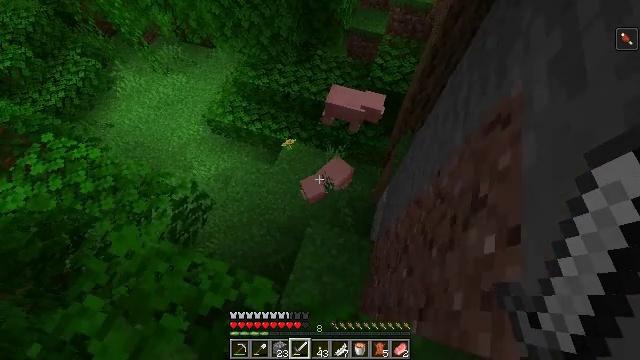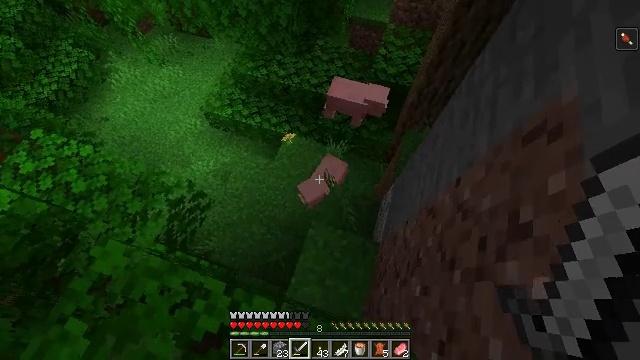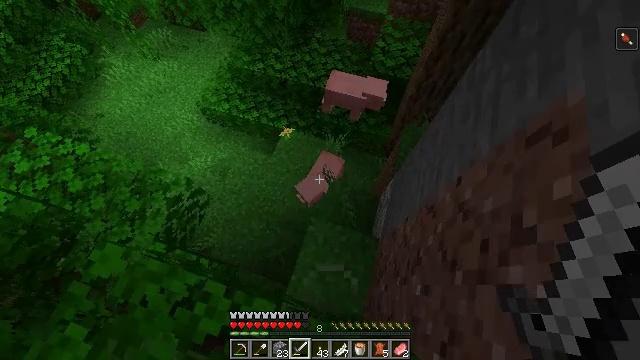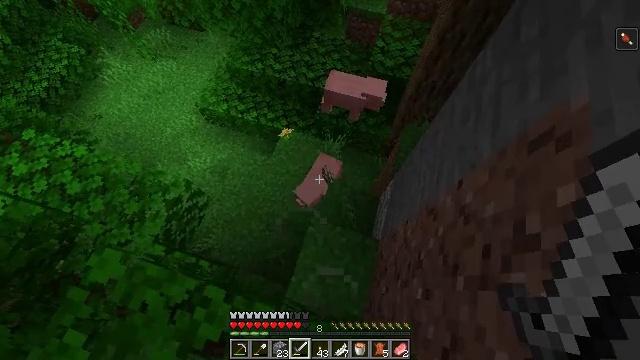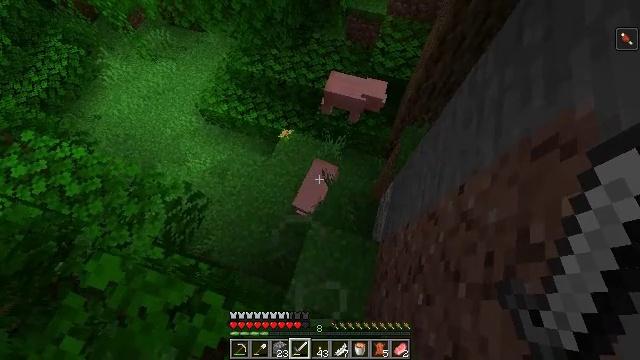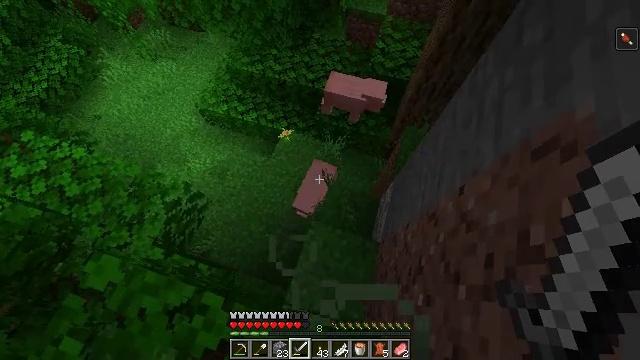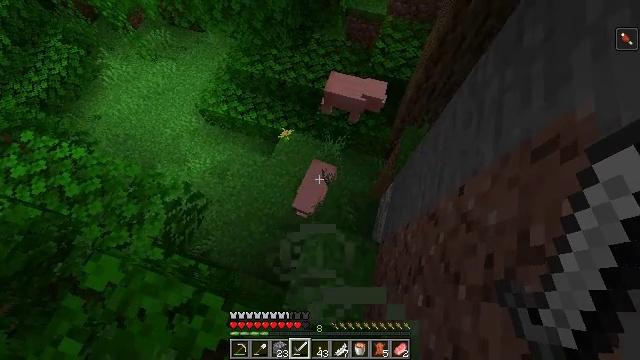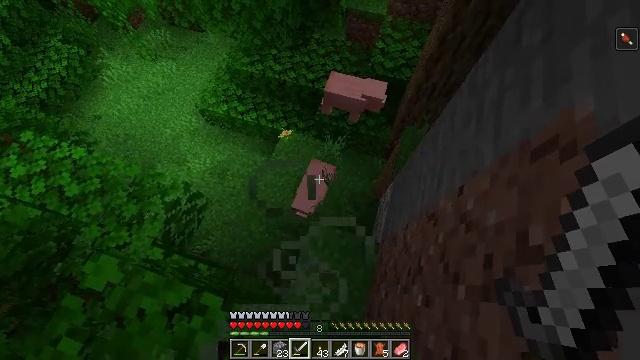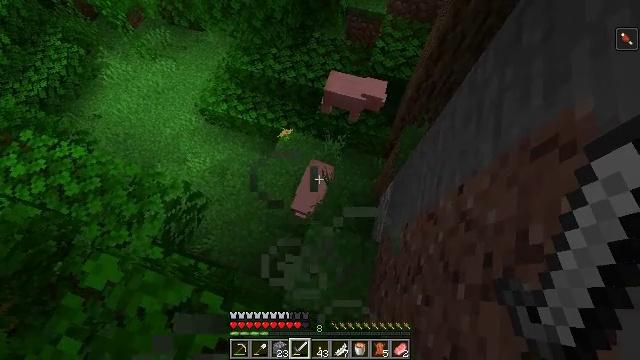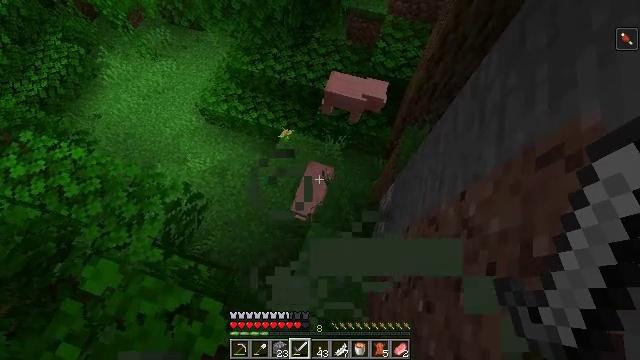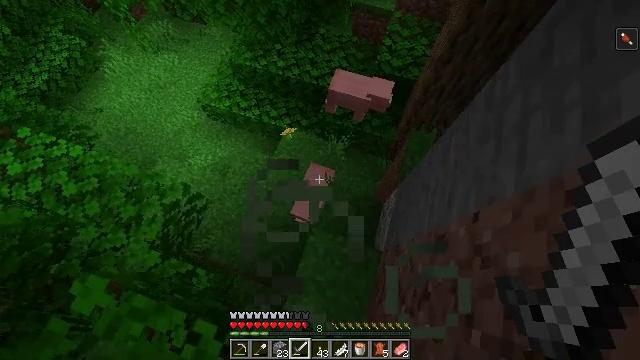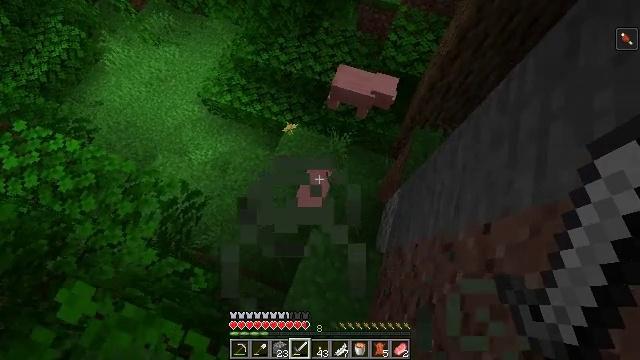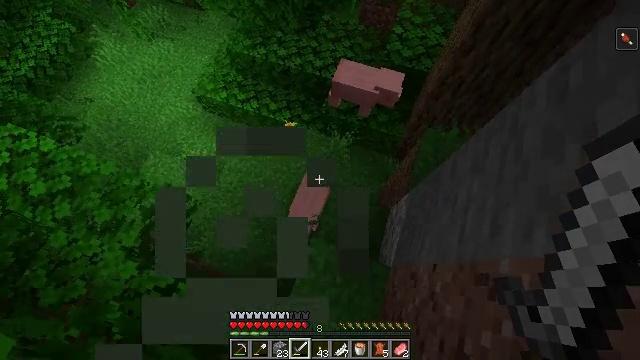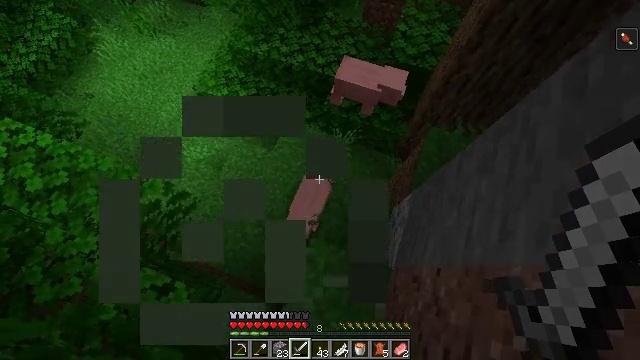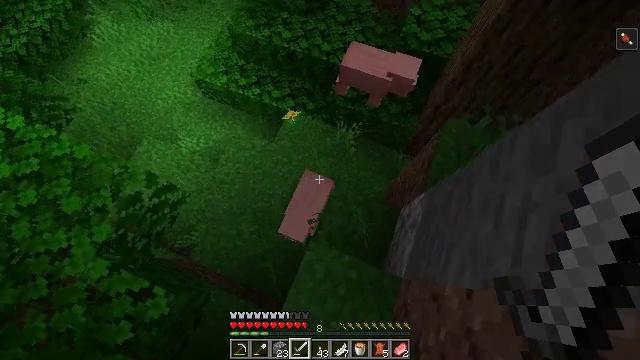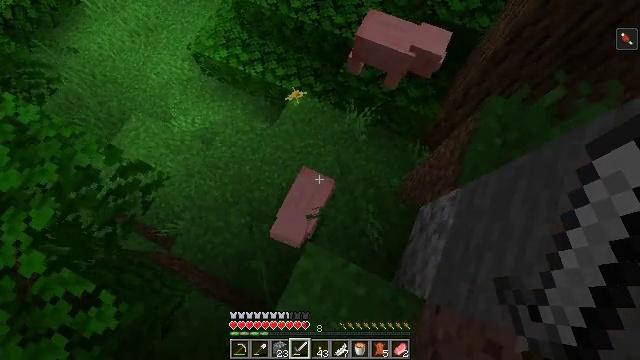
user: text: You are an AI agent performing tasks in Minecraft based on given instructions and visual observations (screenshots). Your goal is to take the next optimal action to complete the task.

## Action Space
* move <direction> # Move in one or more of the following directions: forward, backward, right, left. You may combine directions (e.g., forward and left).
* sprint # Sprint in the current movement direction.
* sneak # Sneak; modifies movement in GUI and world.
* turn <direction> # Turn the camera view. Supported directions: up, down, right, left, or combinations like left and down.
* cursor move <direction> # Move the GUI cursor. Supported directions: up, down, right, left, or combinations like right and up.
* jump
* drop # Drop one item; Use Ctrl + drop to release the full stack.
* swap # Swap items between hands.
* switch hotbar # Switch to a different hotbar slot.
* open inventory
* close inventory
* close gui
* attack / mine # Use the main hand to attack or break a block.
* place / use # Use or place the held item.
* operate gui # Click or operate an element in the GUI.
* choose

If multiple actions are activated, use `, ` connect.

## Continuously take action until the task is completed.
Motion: motion action
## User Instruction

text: Collect fern using your hands.
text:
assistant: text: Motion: turn down
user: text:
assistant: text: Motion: turn down
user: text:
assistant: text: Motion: no_op
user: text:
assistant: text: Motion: no_op
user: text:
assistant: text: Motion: no_op
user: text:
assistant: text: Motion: no_op
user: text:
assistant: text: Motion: no_op
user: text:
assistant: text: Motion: no_op
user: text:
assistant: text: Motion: move forward
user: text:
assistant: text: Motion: move forward, turn left and down
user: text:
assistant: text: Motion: move forward, turn down
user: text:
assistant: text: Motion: move forward
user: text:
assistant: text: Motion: no_op
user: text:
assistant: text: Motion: turn left
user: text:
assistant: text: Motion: turn left and down
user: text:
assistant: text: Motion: turn left and down
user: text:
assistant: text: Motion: turn left and down
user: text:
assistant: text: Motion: move left, turn left and down
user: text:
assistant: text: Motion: move left, turn left and down
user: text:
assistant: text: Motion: move left, turn left and down
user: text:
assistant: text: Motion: move left, turn left
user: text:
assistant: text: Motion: turn left and down
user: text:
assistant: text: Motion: turn left
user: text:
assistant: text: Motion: attack / mine
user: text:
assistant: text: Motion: turn right, attack / mine
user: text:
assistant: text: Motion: turn right and up
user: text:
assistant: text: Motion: turn right
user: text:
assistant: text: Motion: turn right and up, attack / mine
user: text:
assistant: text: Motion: attack / mine